Interaction volume radius: 10 \u00c5
Interaction volume height: 15 \u00c5
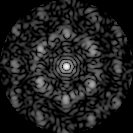
Disorder parameter: 0.5842